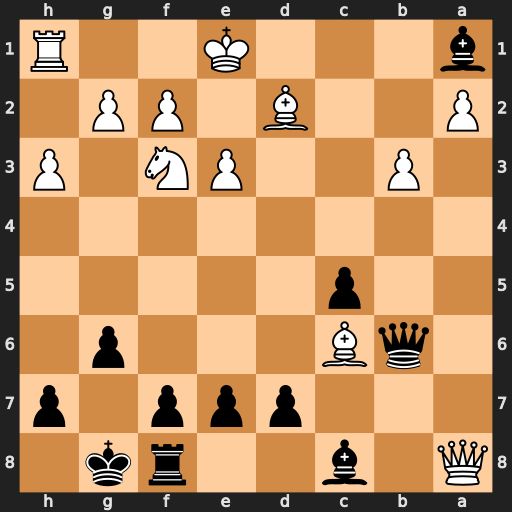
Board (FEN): Q1b2rk1/3ppp1p/1qB3p1/2p5/8/1P2PN1P/P2B1PP1/b3K2R
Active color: b
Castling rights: K
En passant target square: -
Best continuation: Ba6 Qxa6 Qxa6